Chest X-ray. View position: PA
Patient age: 51
Patient sex: F
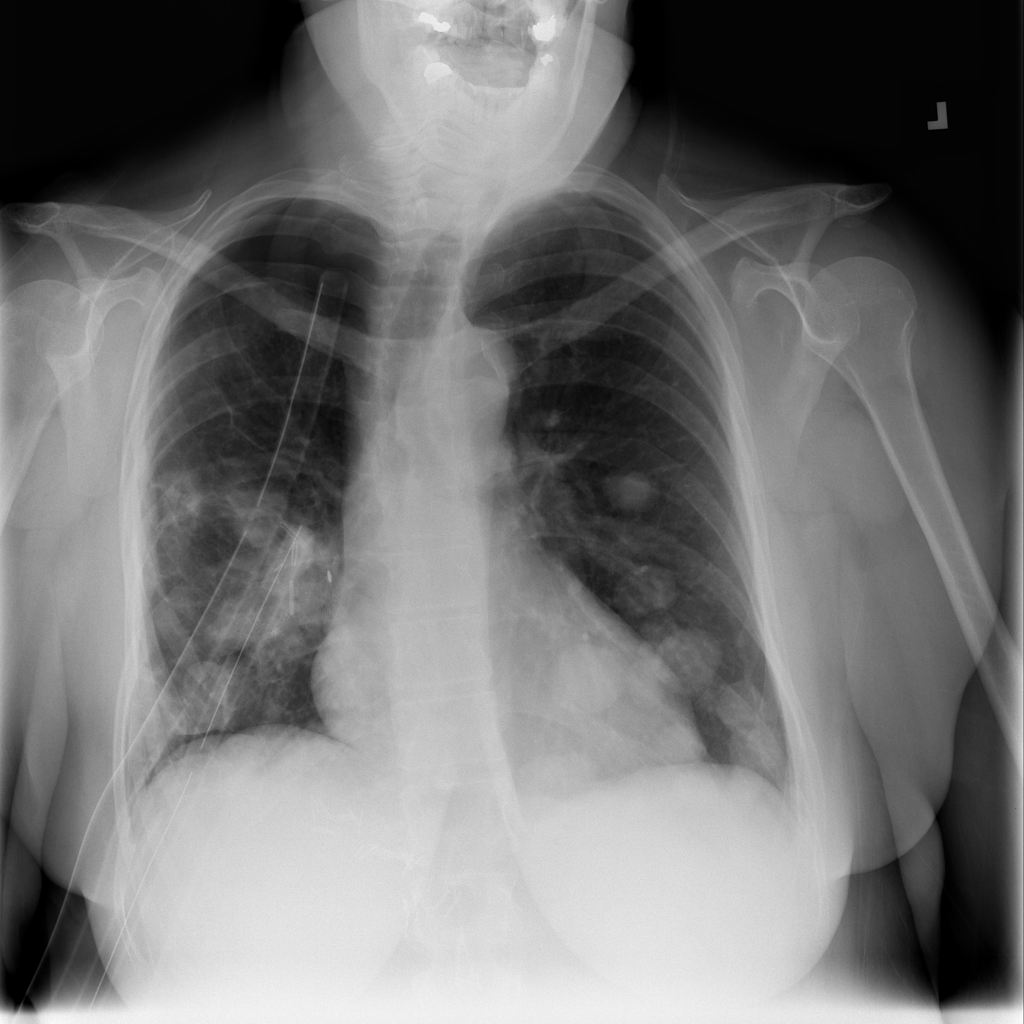
Finding: Pneumothorax